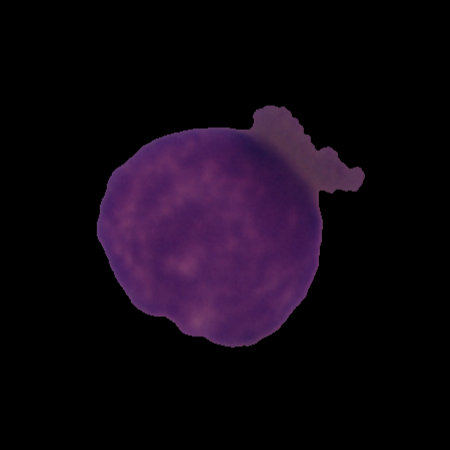
Label: cancer